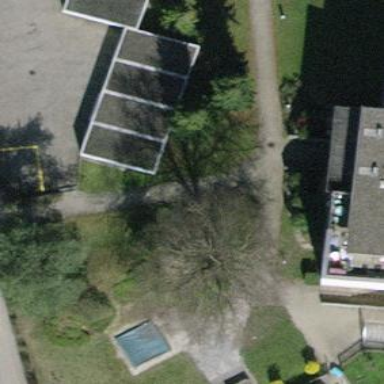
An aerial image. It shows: Group of garages.